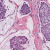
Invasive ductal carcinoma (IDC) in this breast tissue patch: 1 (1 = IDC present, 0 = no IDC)